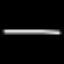
Label: line